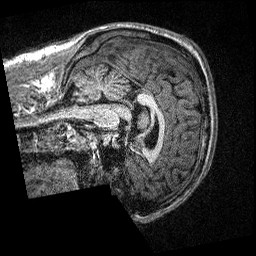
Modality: T1w
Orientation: sagittal
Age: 27
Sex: male
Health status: healthy
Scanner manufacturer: siemens
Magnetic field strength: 3 T
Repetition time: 2.3 s
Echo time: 0.00298 s